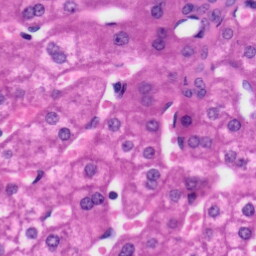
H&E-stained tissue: Liver